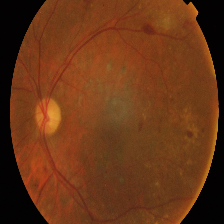
Diabetic retinopathy grade: Proliferative DR